Question: I have this code (not sure if it works as I can't test it):
'''
var test = base.UnitOfWork.Session.Query<NutritionFact>()
.Where(x => x.NutritionalServing.Id == servingId)
.GroupBy(x => x.UserVerifiedFacts)
.OrderByDescending(x => x.Sum(e => e.UserVerifiedFacts.Count()))
.Take(3)
.Select(r => new
{
c = r.Key,
Sum = r.Sum(x => x.UserVerifiedFacts.Count())
})
.ToList();
'''
What I am trying to do is find all 'NutritionFacts' that have the correct 'servingId'. I then want to count for each of those 'NutritionFacts' found the count of how many users verified the information. I then want to get the top 3 results and use them.
What I am doing now results in a "not implemented" error that apparently is because nhibernate sum can only handle no parameters.

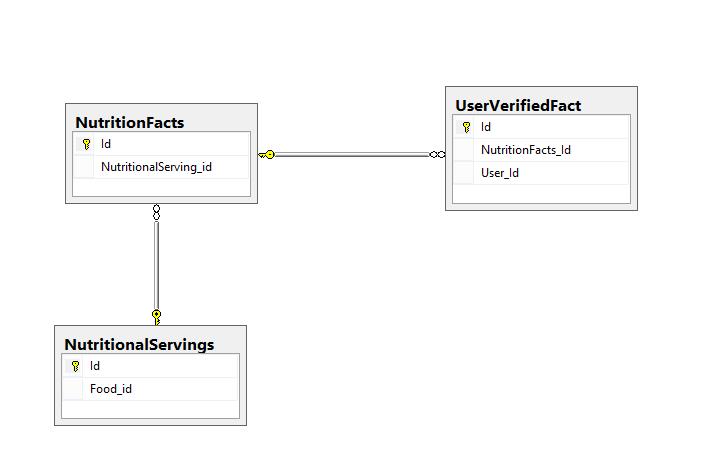
Answer: I would try:
'''
var test = ...Query<NutritionFact>()
.Where(x => x.NutritionalServing.Id == servingId)
.Select(x=> new { Nf= x, VfCount= x.UserVerifiedFacts.Count() })
.OrderByDescending(x => x.VfCount))
.Take(3)
.ToList();
'''
You don't need to use 'Sum'. The 'Sum' is for aggregating (summarizing) the grouped columns, but you want just to 'Count()' the number of rows in related table for each specific 'NuturitionFact'.
'''
SELECT TOP 3 n.*,
(SELECT COUNT(*) FROM UserVerifiedFact uv WHERE uv.NuturitionFacts_Id = n.Id) AS NumbOfVer
FROM NutritionFact n
WHERE n.NutritionalServing_Id = @servingId
ORDER BY NumbOfVer DESC
'''